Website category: sports
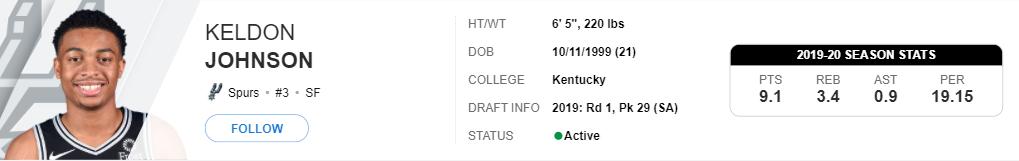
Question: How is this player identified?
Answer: Keldon Johnson

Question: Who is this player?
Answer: Keldon Johnson

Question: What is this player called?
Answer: Keldon Johnson

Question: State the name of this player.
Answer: Keldon Johnson

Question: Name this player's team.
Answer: Spurs

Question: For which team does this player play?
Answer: Spurs

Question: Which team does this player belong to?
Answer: Spurs

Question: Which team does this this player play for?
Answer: Spurs

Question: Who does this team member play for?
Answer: Spurs

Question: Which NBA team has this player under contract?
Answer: Spurs

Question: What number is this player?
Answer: #3

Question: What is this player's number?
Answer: #3

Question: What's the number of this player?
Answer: #3

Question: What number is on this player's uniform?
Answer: #3

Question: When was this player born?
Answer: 10/11/1999

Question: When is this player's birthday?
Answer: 10/11/1999

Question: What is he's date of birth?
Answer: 10/11/1999

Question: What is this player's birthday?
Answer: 10/11/1999

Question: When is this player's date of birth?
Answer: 10/11/1999

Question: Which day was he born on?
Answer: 10/11/1999

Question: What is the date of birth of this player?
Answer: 10/11/1999

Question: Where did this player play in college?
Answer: Kentucky

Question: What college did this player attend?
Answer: Kentucky

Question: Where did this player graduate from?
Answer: Kentucky

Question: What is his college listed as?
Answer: Kentucky

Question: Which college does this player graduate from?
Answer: Kentucky

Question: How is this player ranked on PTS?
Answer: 9.1

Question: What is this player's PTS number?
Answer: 9.1

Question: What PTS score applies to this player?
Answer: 9.1

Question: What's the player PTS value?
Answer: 9.1

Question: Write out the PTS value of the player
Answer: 9.1

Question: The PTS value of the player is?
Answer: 9.1

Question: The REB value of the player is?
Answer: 3.4

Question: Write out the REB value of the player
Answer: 3.4

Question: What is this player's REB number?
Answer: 3.4

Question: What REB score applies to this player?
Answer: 3.4

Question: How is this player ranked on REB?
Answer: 3.4

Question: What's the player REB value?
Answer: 3.4

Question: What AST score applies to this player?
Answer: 0.9

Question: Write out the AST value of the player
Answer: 0.9

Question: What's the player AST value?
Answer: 0.9

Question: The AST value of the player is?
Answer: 0.9

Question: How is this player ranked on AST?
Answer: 0.9

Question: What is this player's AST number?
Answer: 0.9

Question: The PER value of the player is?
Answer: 19.15

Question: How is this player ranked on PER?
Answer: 19.15

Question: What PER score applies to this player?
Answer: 19.15

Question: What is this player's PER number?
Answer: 19.15

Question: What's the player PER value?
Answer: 19.15

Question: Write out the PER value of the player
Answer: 19.15

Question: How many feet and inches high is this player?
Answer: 6' 5"

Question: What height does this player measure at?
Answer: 6' 5"

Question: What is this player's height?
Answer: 6' 5"

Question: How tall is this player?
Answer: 6' 5"

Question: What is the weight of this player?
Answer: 220 lbs

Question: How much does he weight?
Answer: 220 lbs

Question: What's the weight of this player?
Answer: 220 lbs

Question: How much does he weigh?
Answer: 220 lbs

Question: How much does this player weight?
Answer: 220 lbs